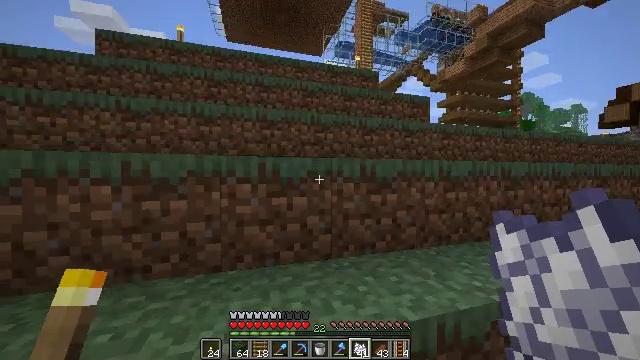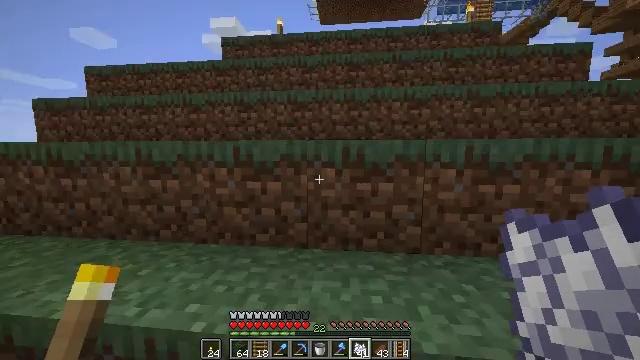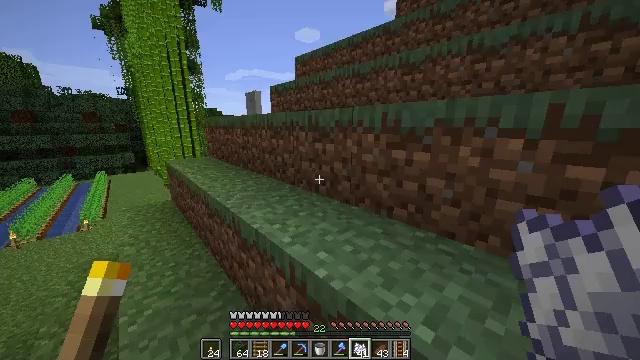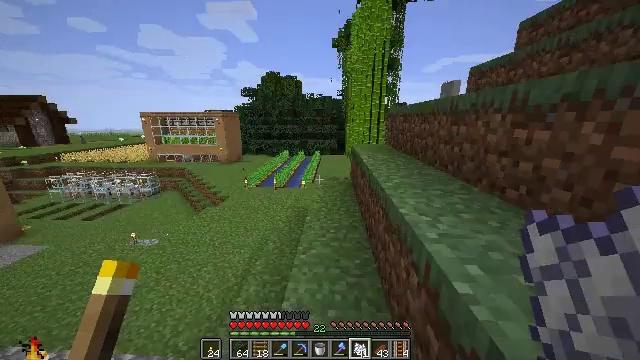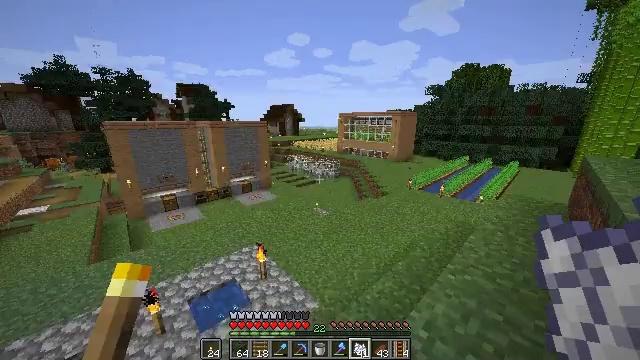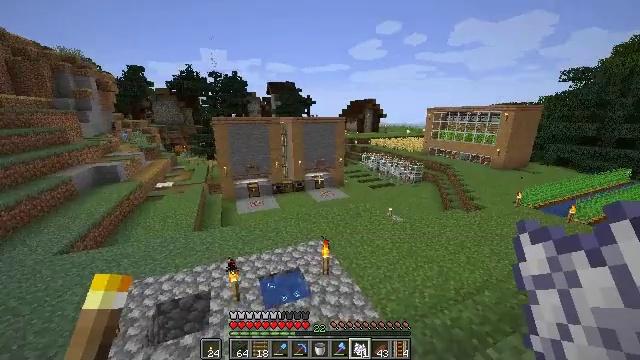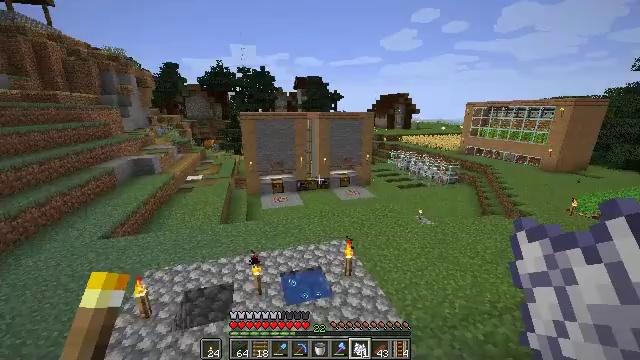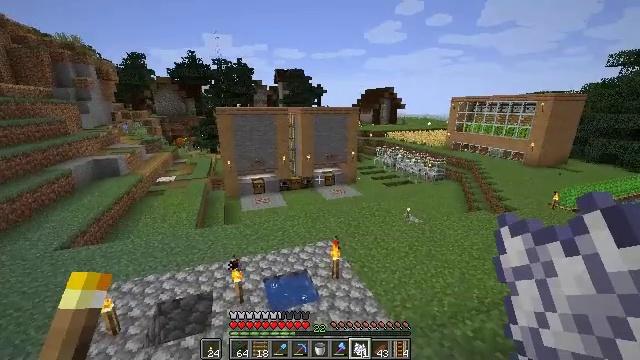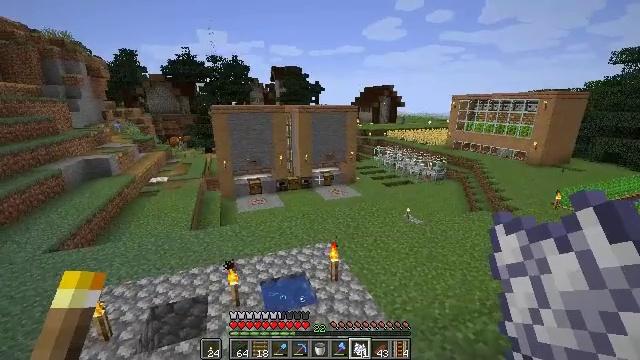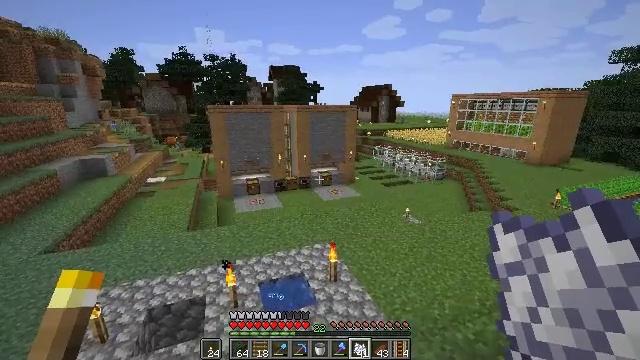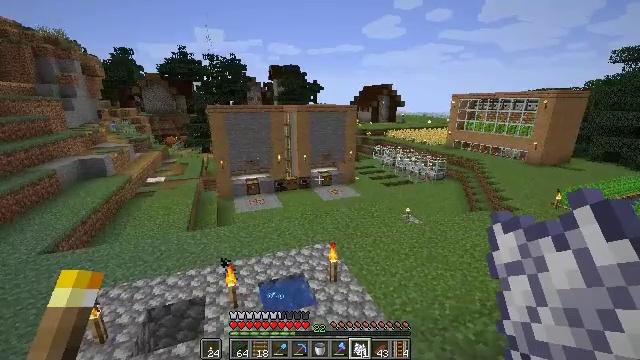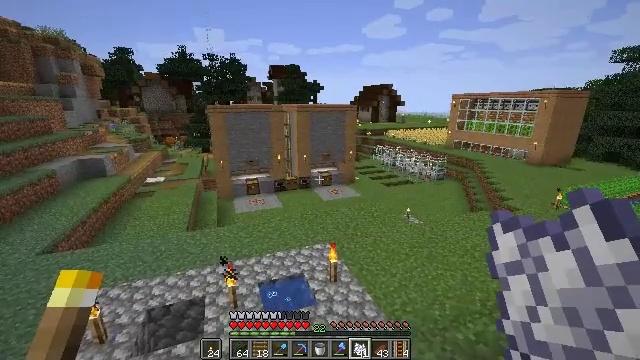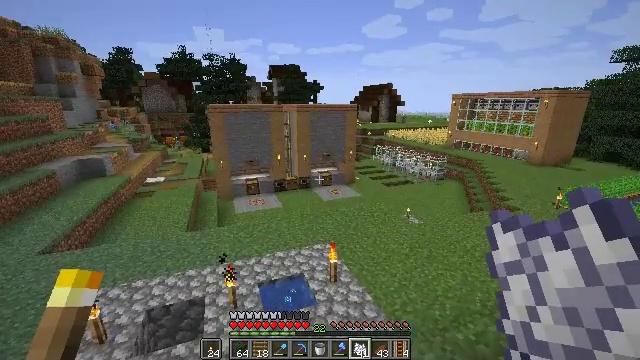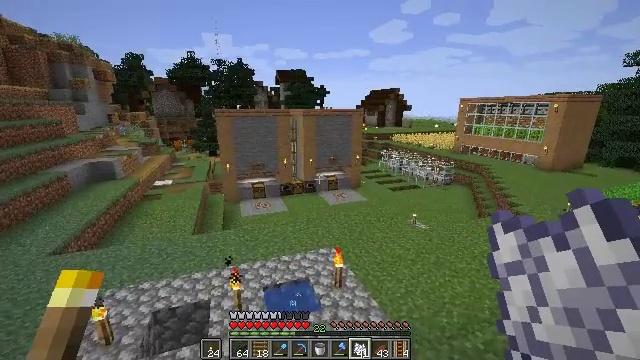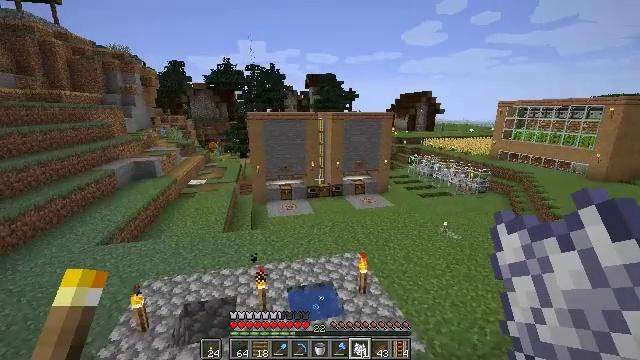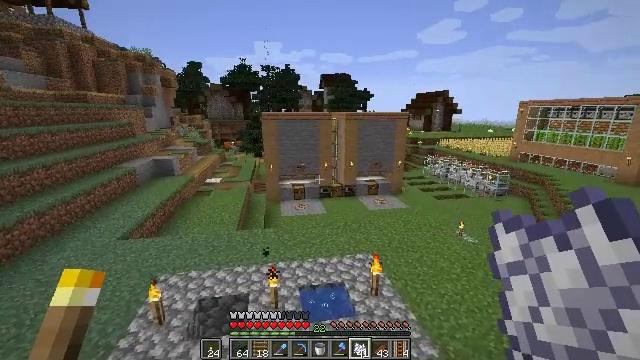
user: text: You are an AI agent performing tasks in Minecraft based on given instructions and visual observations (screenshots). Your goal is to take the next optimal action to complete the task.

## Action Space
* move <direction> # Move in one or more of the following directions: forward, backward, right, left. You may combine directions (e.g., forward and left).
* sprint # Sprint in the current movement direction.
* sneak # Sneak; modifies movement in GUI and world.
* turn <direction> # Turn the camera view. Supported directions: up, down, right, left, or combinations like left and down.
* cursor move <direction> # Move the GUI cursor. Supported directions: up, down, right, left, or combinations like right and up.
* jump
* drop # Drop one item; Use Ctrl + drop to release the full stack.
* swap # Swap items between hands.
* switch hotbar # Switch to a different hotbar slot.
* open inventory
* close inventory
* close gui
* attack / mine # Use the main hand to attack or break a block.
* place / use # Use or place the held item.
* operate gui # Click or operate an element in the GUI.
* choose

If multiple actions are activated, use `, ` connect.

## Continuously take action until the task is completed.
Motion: motion action
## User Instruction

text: Break the blue bed to move it.
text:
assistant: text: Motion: move forward, turn left and down, jump
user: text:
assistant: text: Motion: move forward, turn left and down, jump
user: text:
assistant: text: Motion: move forward, turn left and down
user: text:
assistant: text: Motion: turn left
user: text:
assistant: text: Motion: turn left
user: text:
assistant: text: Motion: turn left
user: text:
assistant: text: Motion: turn right
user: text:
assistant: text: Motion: no_op
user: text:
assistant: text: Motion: no_op
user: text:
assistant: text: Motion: no_op
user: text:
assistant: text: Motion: no_op
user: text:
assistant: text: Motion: no_op
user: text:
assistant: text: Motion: turn left
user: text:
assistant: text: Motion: turn left
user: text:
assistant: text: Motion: turn left
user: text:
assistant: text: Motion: no_op
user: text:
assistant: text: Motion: no_op
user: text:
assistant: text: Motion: no_op
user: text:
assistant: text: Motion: no_op
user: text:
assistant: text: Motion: no_op
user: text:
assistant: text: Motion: turn down
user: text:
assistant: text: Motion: turn left and down
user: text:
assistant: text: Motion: turn left and down
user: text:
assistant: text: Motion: turn left and down
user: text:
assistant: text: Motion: no_op
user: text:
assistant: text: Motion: no_op
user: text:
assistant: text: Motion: no_op
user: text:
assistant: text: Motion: no_op
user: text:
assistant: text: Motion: no_op
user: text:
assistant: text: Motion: no_op